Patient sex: M
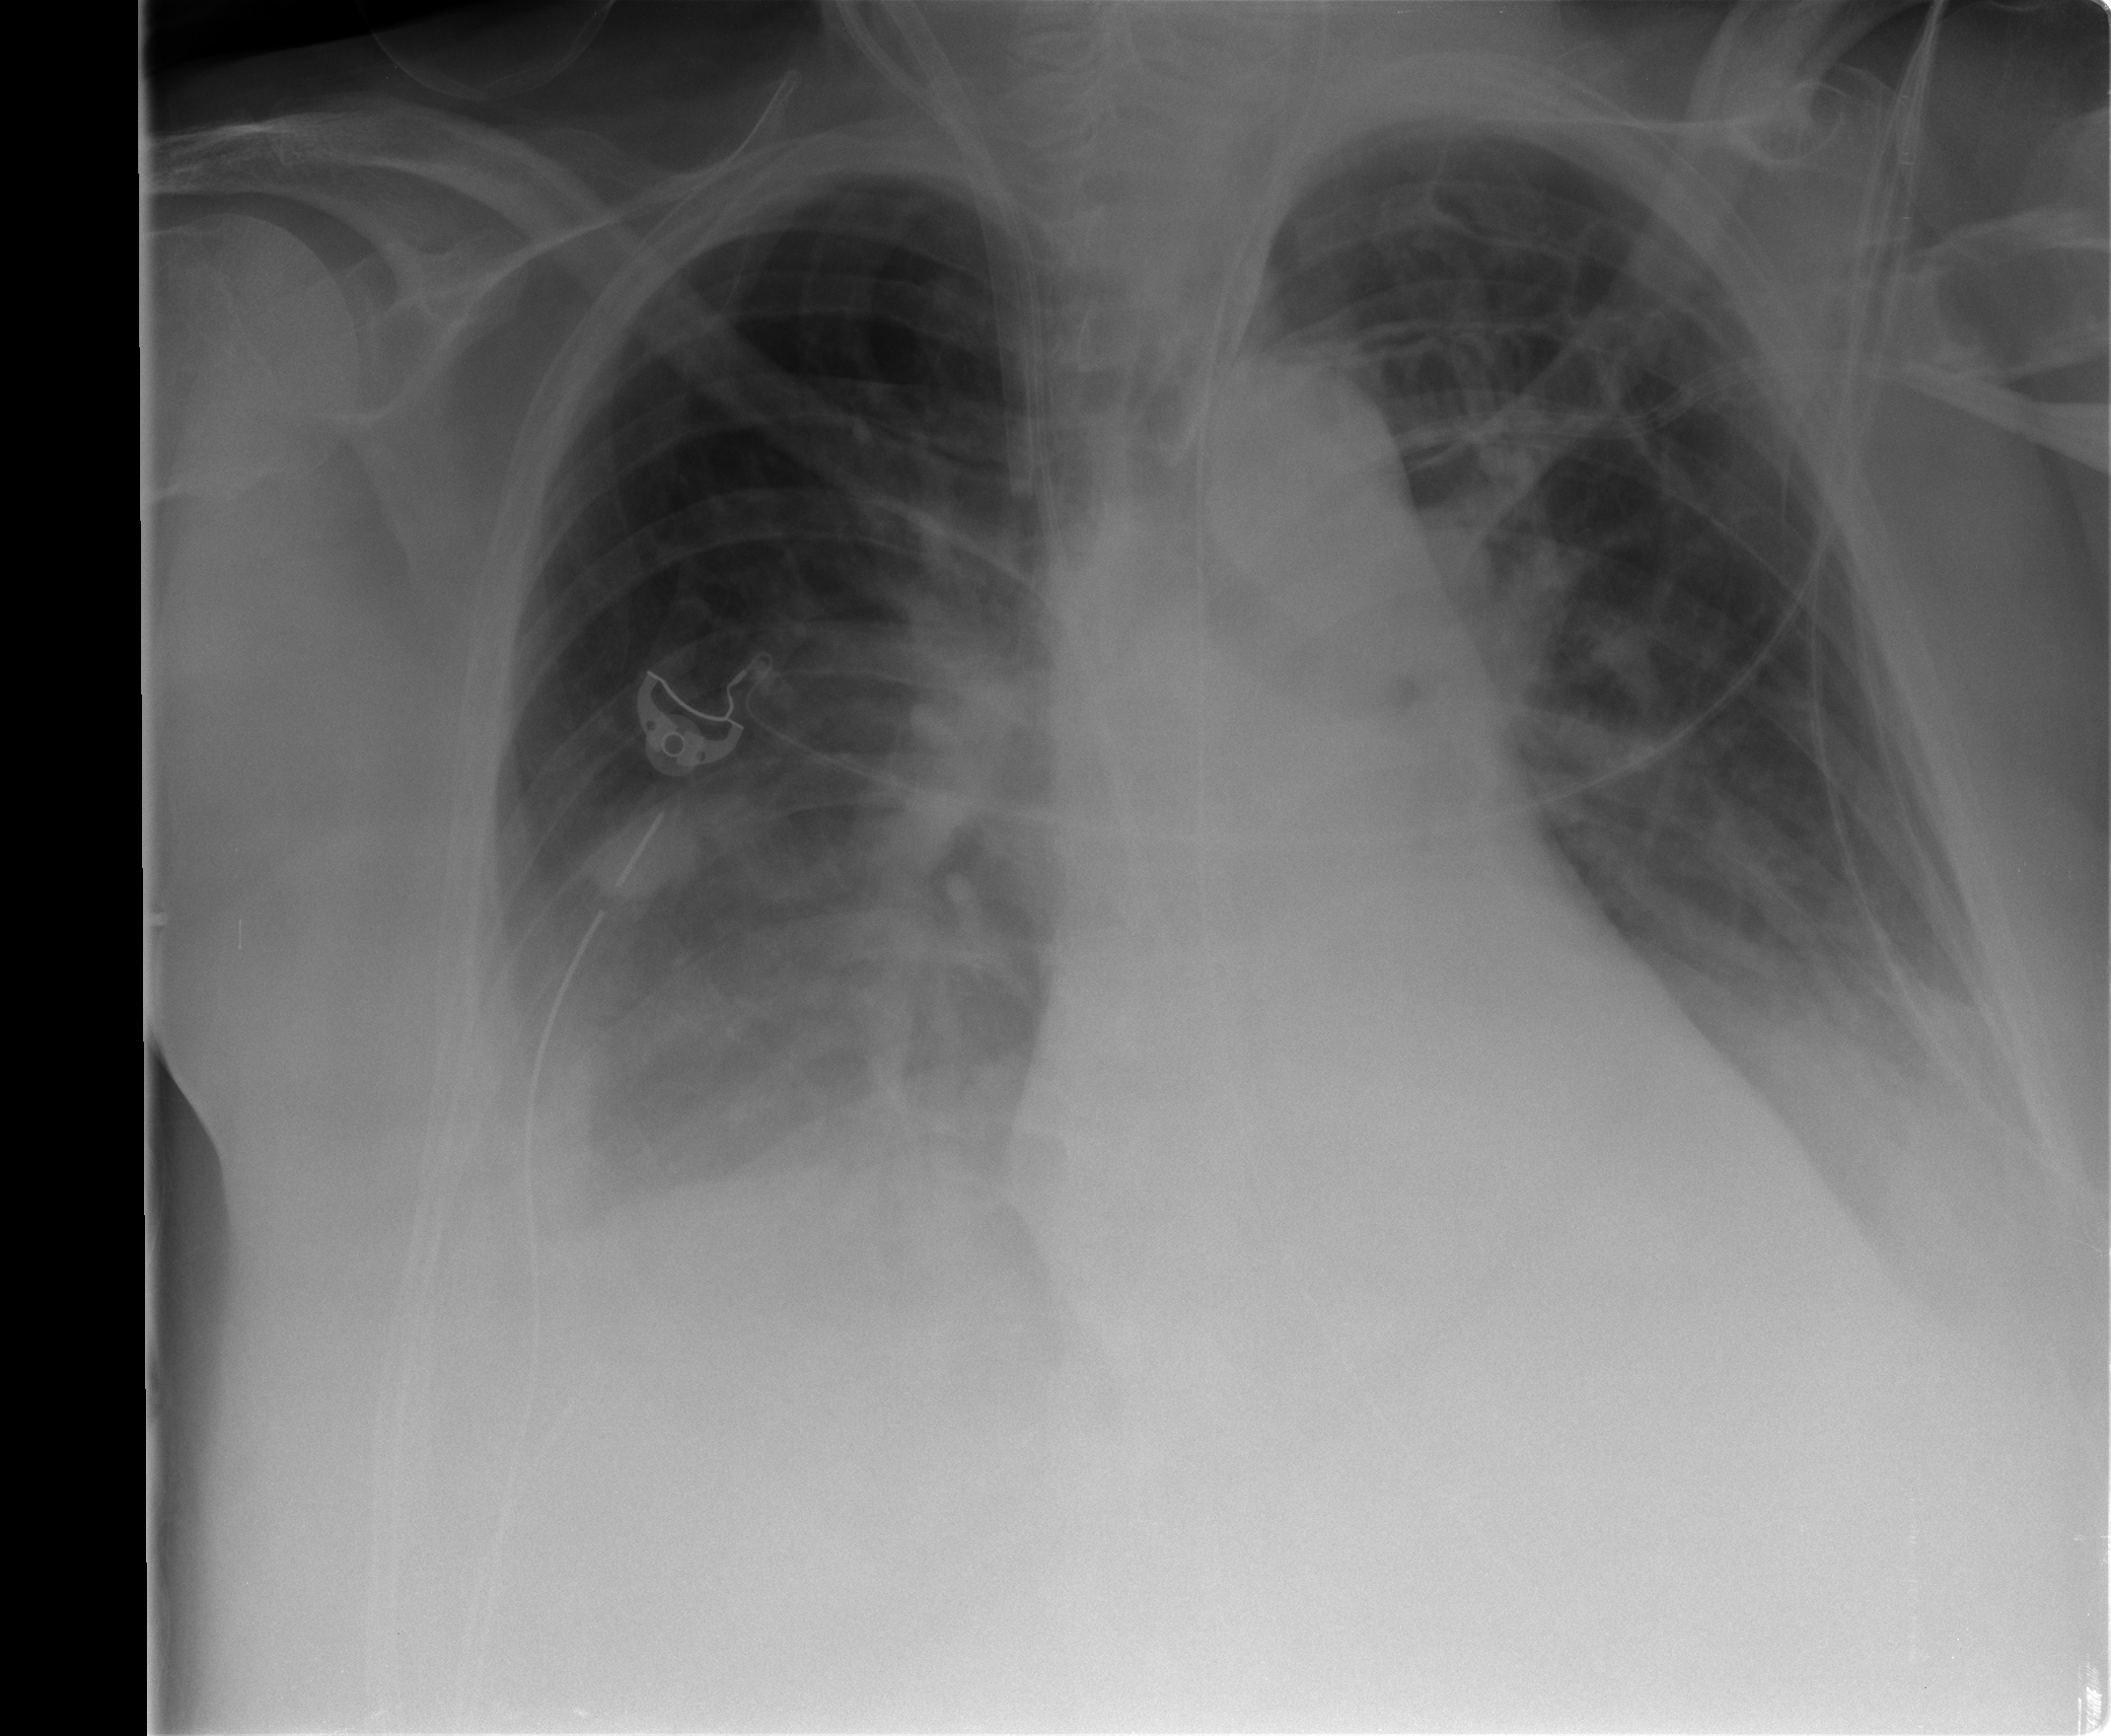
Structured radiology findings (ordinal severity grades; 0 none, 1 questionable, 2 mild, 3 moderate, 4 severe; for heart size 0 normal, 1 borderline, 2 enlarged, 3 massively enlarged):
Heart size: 0
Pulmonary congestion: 0
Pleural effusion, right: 3
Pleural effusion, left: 2
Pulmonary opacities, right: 0
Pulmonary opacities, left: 0
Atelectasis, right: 2
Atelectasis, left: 2